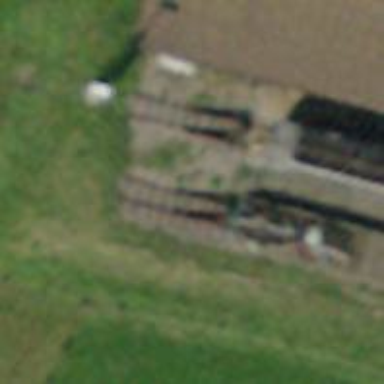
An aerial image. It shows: Railway buffer stop.